The plot is a Hilbert-envelope spectrum of a rotating bearing's acceleration signal, annotated with the bearing's characteristic defect frequencies. Determine the bearing's health state. Answer with exactly one of: normal, inner_race, outer_race, ball.
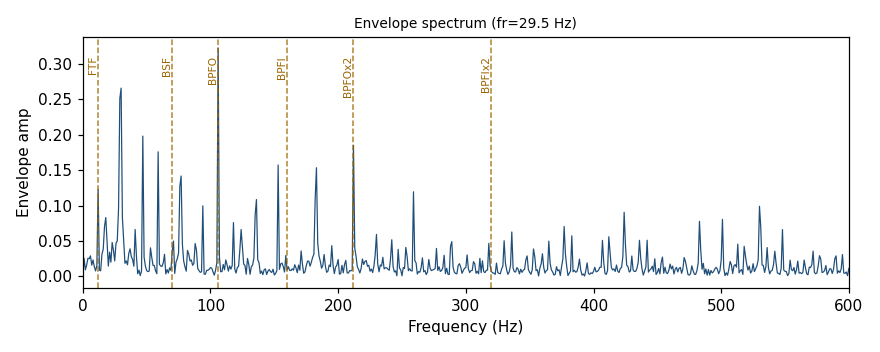
Answer: outer_race